Question: I've been looking for an answer to this issue for a day or so now since I'm sure the solution is trivial but I can't seem to find it.
On a fresh install of Laravel 5 through 'composer create-project' I get a splash screen that looks like this:

It's very faint but there is a line of question marks running along the top of the page.
I'm running Windows 8.1 with WAMP 2.5.
Some searching threw up some answers regarding the addition of 'detect_unicode = off' in my php.ini file but this hasn't solved it (and I've ensured I'm editing the correct 'php.ini' file what with there being several using WAMP).
Composer was installed using the Windows '.exe' file and oddly enough, I have other Laravel 5 projects running on the same machine without any issue. As a test I push the site exactly as it is to the live server (a unix machine) where it displays correctly.
Laravel itself doesn't report any errors.
Other possible answers seem to point to a BOM in the files. I'm using PHP Storm for most of my editing but I'm unsure of how to remove any BOMs in the files.
Thanks.
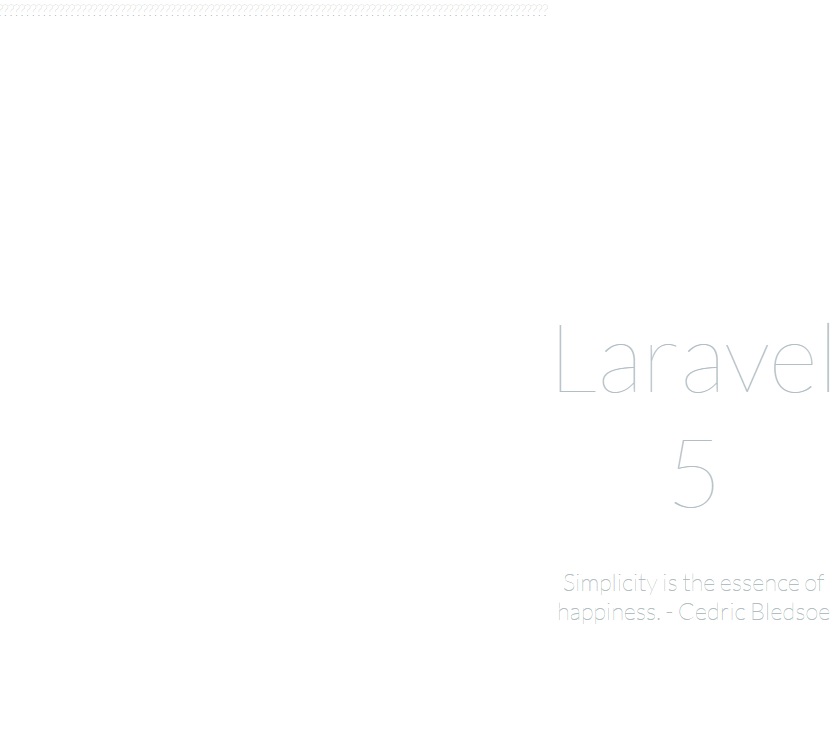
Answer: It could be because your precompiled files may have been corrupted somehow along the way.
Try deleting the file 'compiled.php' inside the '/vendor/' folder and run 'composer update' from the command line right after.